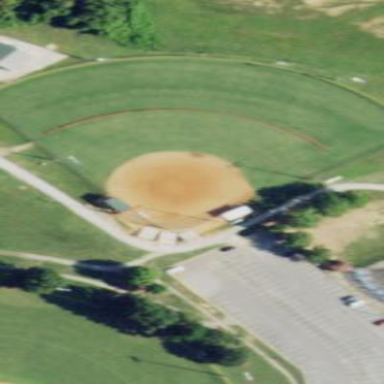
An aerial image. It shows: Softball pitch for leisure and sport activities.